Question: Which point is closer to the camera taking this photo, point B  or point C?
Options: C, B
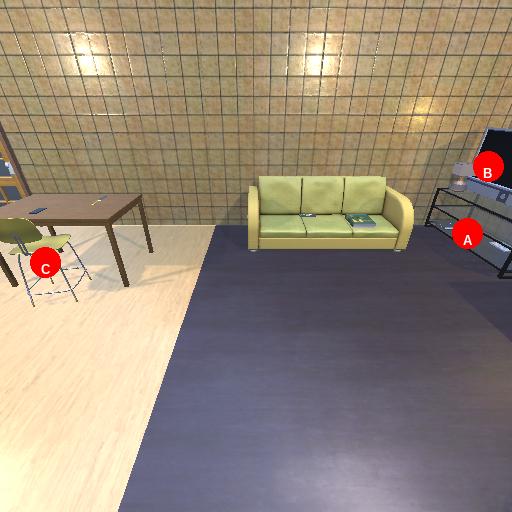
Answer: C